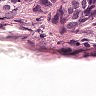
Metastatic tissue present: yes